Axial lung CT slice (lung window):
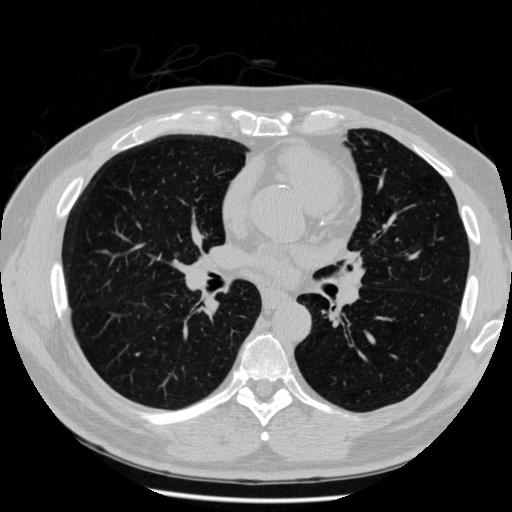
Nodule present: no